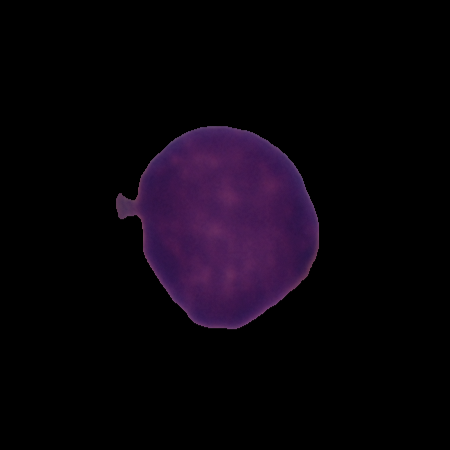
Label: healthy